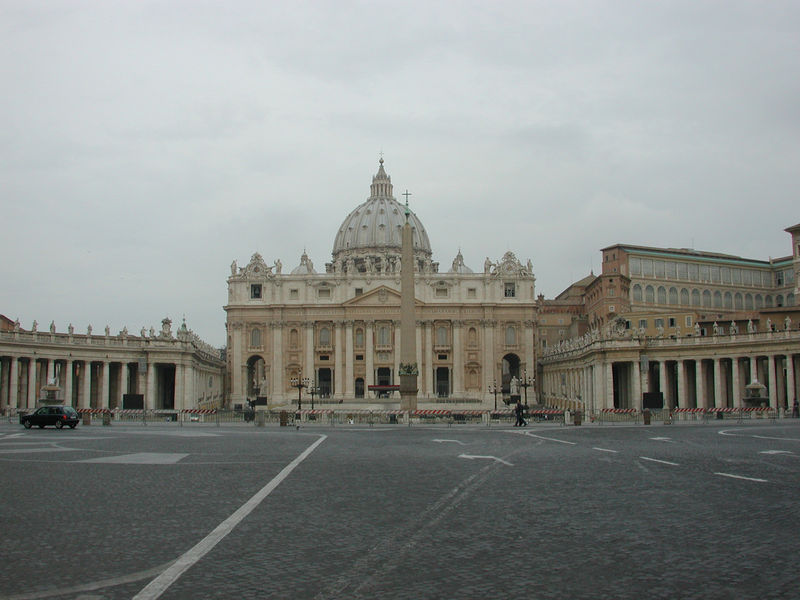
Titel: Petersplatz in Rom
Künstler: Giovanni Lorenzo Bernini
Standort: Rom, S. Pietro (EU - I - Latium)
Schlagwörter: fenster, säulen, haus, brunnen, turm, italien, pflaster, giebel, platz, auto, kuppel, foto, gang, kreuz, dom, kathedrale, rom, skulpturen, obelisk, vatikan, absperrung, petersdom, markierung, pilatser, st. peter, rpm, kuüüel, peterspaltz